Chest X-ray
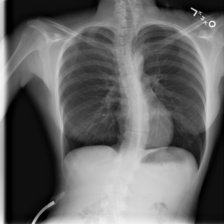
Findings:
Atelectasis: negative
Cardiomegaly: negative
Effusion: negative
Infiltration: negative
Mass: negative
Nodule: negative
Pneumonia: negative
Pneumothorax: negative
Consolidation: negative
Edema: negative
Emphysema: negative
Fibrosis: negative
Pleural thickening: negative
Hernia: negative